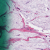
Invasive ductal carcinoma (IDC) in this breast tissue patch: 1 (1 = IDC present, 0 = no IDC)